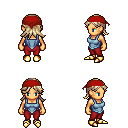
a pixel art fantasy rpg character, female body template, human, tanned skin, blue vest, red pants, white blonde loose hair, red bandana, gold boots, four views (front, back, left, right), 2x2 character sprite sheet, small pixel art, hard edges, no anti-aliasing